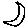
Label: moon